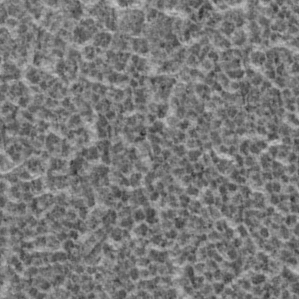
Label: frost